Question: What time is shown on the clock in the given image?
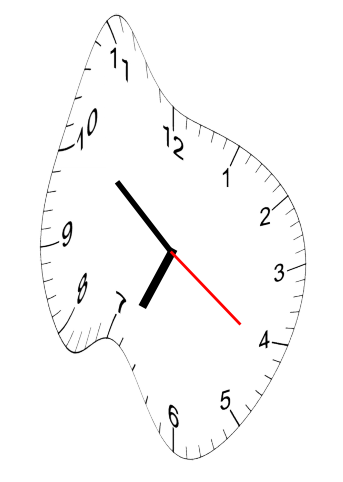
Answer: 06:51:21